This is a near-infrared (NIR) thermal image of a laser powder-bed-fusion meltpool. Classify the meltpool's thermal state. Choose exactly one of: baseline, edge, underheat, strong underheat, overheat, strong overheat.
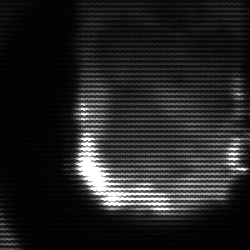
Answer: baseline